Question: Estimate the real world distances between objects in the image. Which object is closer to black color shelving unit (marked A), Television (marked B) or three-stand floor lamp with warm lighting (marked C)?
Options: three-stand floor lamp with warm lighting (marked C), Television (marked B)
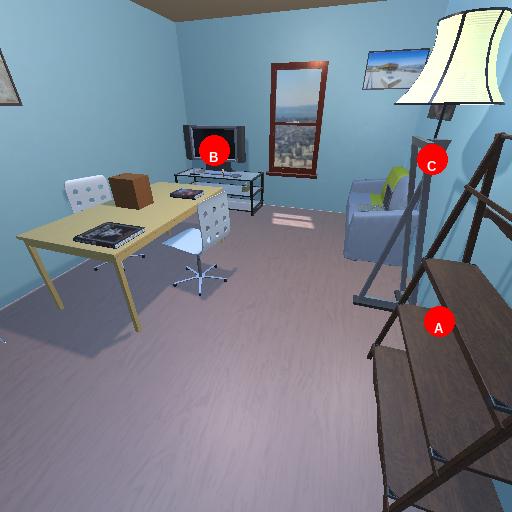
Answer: three-stand floor lamp with warm lighting (marked C)